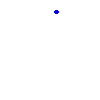
Particle: kaon